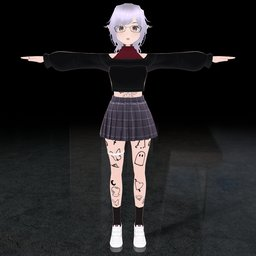
Label: people